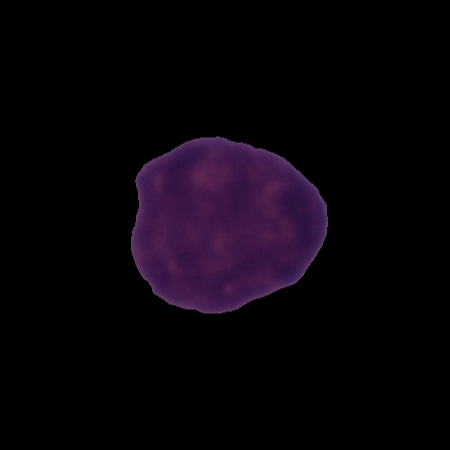
Label: healthy